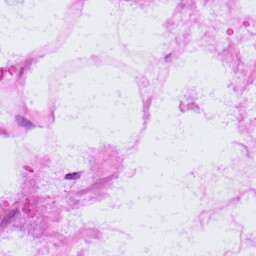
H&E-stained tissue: LymphNode